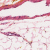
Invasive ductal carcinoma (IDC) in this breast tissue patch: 0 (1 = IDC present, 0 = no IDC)